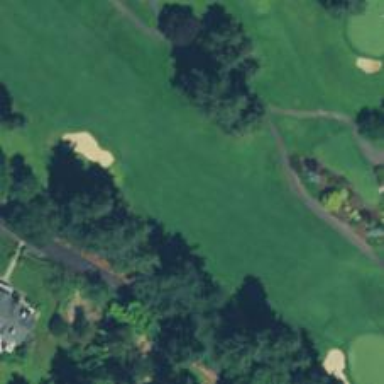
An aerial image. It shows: View of golf hole.